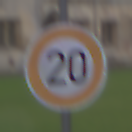
Verkehrszeichen: Geschwindigkeit20
Umgebung: Outdoor, Urban
Tageszeit: Midday
Wetter: Overcast
Licht: Natural
Jahreszeit: NotSpecified
Kontrast: LowContrast